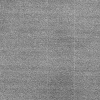
Atmospheric dust classification: dusty